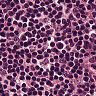
Metastatic tissue present: no